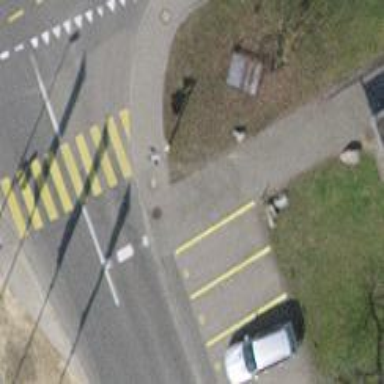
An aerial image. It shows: Kerb barrier.